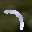
Label: 7